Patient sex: F
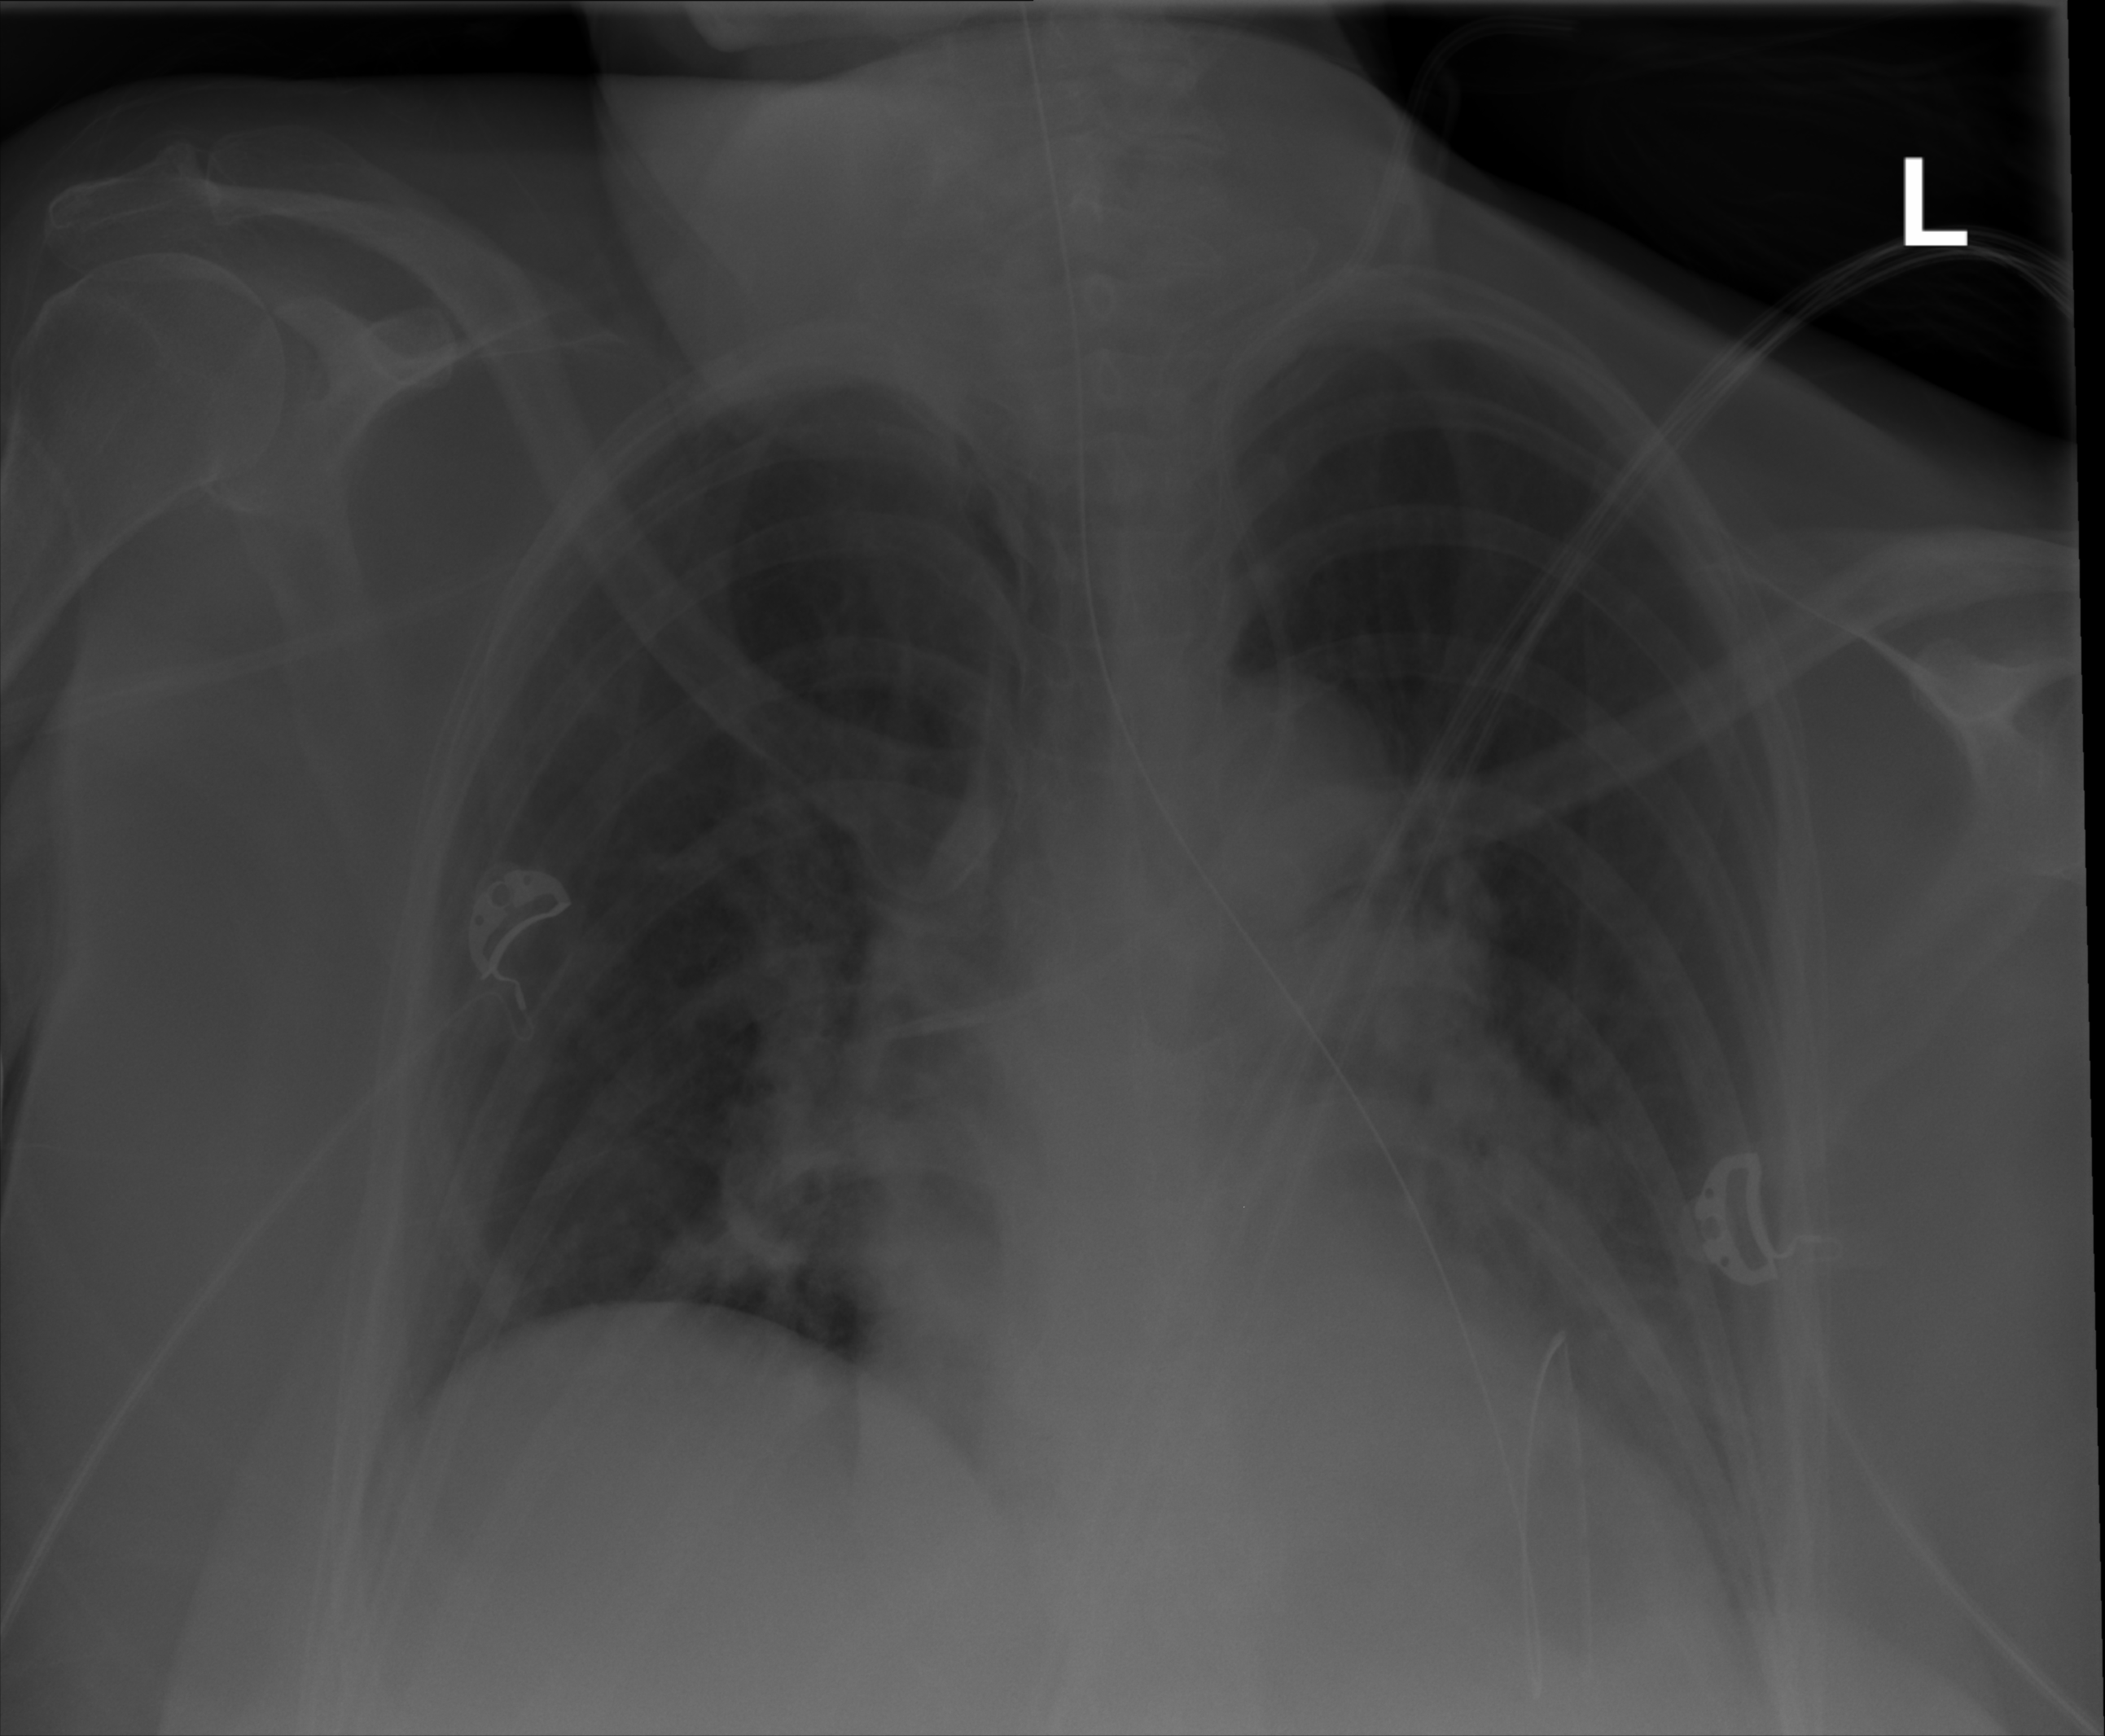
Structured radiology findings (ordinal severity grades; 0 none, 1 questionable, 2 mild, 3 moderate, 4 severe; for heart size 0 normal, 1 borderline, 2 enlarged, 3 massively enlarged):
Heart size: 1
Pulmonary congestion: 0
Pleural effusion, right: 0
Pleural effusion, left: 1
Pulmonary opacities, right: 2
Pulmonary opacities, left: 0
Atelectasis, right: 2
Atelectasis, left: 2